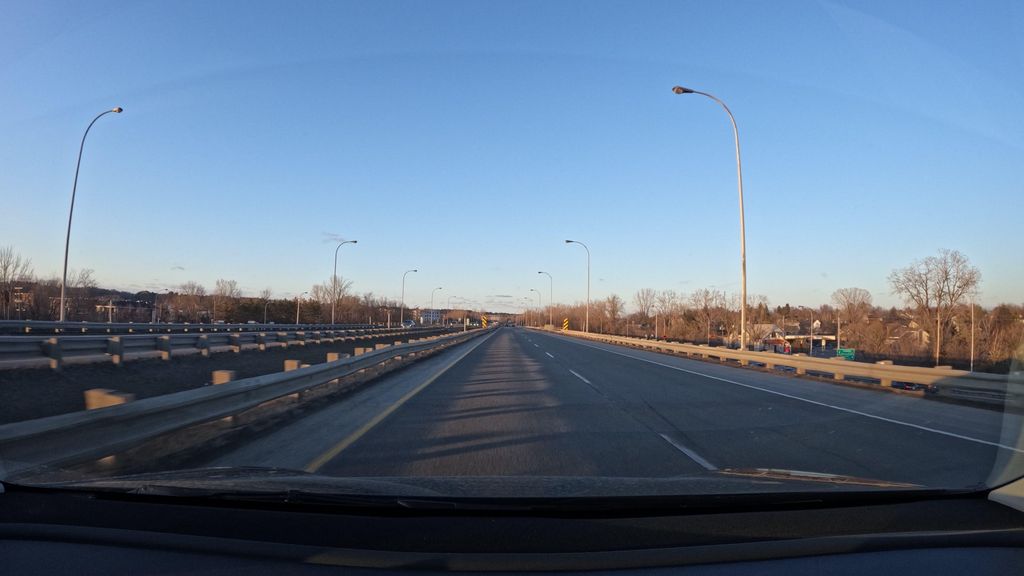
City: montreal